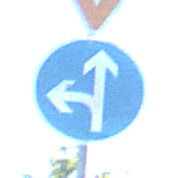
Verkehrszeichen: VorgeschriebeneFahrtrichtungGeradeausOderLinks
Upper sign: VorfahrtGewaehren
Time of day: MorningAfternoon
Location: Outdoor (Urban)
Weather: Clear
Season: NotSpecified
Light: Natural